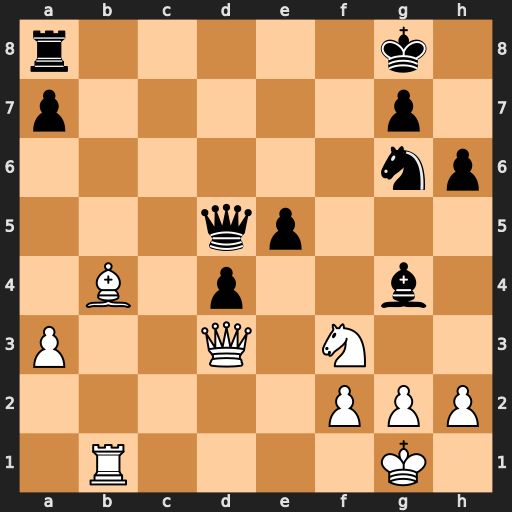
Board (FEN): r5k1/p5p1/6np/3qp3/1B1p2b1/P2Q1N2/5PPP/1R4K1
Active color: w
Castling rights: -
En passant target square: -
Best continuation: Qxg6 Bxf3 gxf3